Question: What option helps track past services?
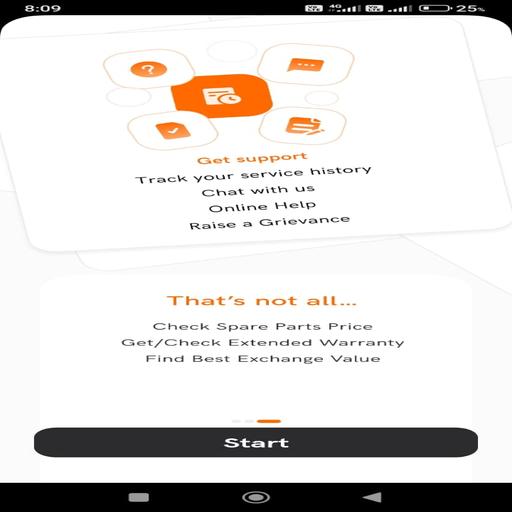
Answer: Track service history